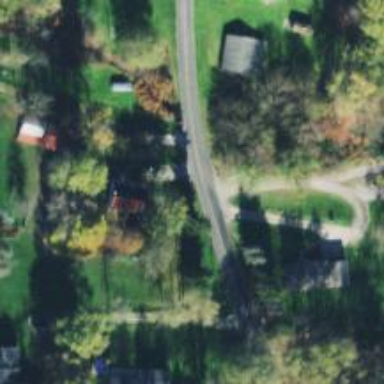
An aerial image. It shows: Residential road.